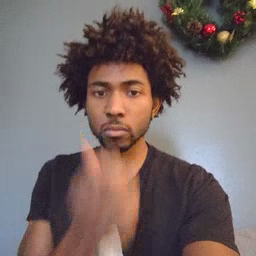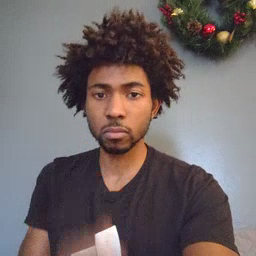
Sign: grass